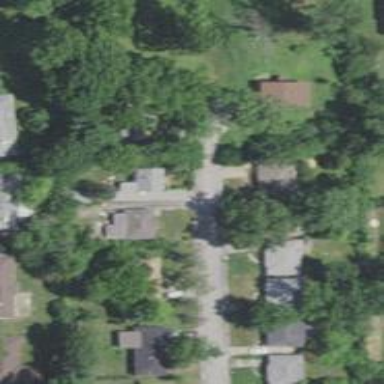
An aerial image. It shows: Single-family residential area.